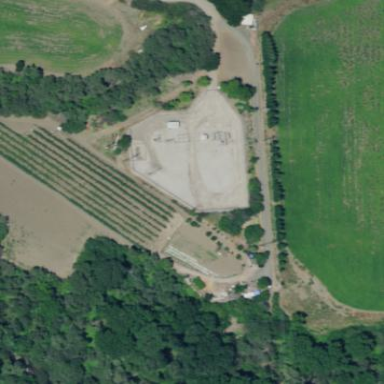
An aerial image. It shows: Power substation enclosed by fence.